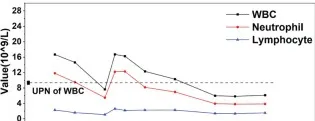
The profile of white blood cell (WBC), hemoglobin (HGB), platelet (PLT), prothrombin time (PT), and activated partial thromboplastin time (APTT) of the patient during the therapy course of COVID-19. (A) WBC, neutrophil, and lymphocyte.
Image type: pathology (fish)